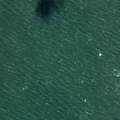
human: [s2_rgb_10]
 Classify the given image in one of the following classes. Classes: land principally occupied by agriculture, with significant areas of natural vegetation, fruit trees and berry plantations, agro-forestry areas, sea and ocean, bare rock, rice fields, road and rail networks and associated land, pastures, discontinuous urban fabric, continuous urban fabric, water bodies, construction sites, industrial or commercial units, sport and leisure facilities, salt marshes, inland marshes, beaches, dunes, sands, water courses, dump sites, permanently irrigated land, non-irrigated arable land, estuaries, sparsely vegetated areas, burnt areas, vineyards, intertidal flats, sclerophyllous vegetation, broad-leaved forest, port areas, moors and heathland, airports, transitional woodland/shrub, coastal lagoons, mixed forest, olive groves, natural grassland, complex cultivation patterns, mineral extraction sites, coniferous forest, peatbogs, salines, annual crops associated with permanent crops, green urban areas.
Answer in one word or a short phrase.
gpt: sea and ocean